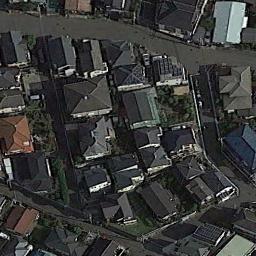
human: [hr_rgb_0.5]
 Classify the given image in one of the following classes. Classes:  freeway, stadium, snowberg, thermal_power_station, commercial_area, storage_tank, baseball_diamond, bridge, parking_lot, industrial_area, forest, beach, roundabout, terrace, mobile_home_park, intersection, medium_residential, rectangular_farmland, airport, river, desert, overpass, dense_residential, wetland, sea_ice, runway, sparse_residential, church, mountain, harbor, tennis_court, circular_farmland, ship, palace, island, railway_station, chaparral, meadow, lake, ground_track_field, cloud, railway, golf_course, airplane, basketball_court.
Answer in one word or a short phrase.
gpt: dense_residential